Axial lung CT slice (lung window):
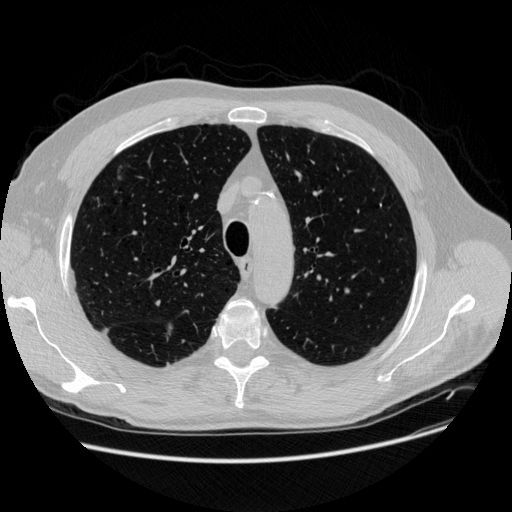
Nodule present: no